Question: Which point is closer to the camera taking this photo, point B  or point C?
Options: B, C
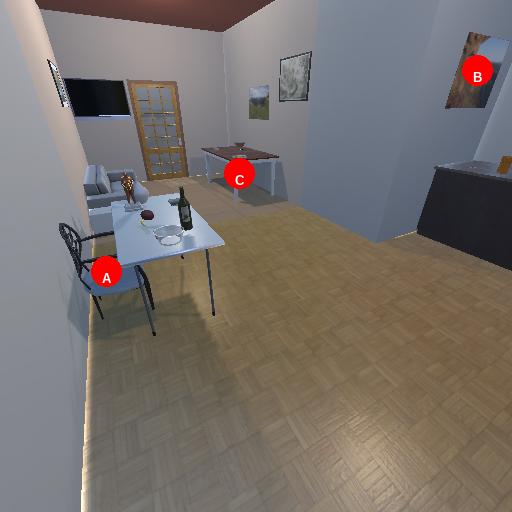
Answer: B